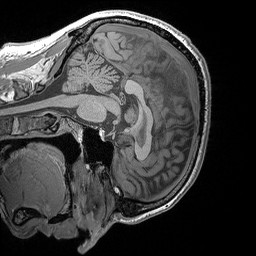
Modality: T1w
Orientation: sagittal
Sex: male
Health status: healthy
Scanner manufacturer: siemens
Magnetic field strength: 3 T
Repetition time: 1.84 s
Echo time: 0.00296 s